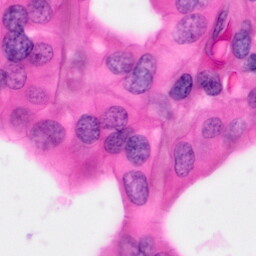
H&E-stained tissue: Pancreatic